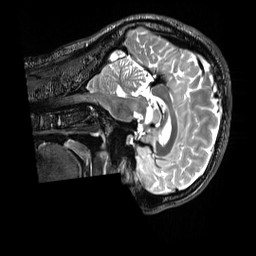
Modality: T2w
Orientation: sagittal
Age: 28
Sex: male
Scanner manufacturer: siemens
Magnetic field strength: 3 T
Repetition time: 3.2 s
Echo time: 0.728 s